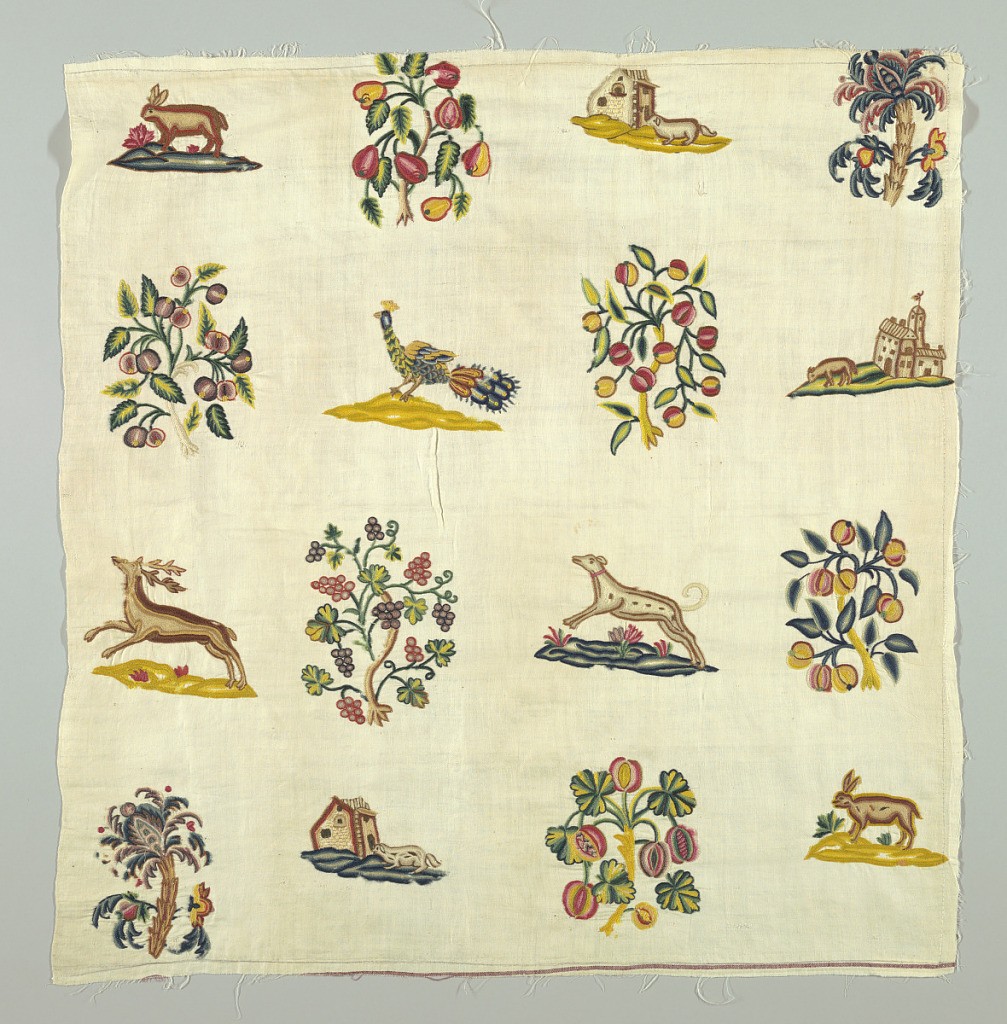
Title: Fragment
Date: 18th century
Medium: wool embroidery on cotton foundation Technique: embroidered in chain stitch (needle-made), knots and satin stitch on a 2/2 twill foundation
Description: Piece of crewel embroidery colored yarns with scattered motifs in a grid arrangement.  The motifs do not repeat in a regular manner but alternate a florral motif [8 different ones, sometmes facing in different directions] with an animal or bird motif [8 different ones]   Different colors are used when a motif is repeated.